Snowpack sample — Buffalo Mountain, Silverthorne, Colorado, USA (1/25/25, 10:11 AM MST)
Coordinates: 39.6222, -106.1139
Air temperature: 22 °F
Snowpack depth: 110 cm
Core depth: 40 cm
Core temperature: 46.4 °F
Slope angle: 12°, slope face: 102°
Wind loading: high
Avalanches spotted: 0
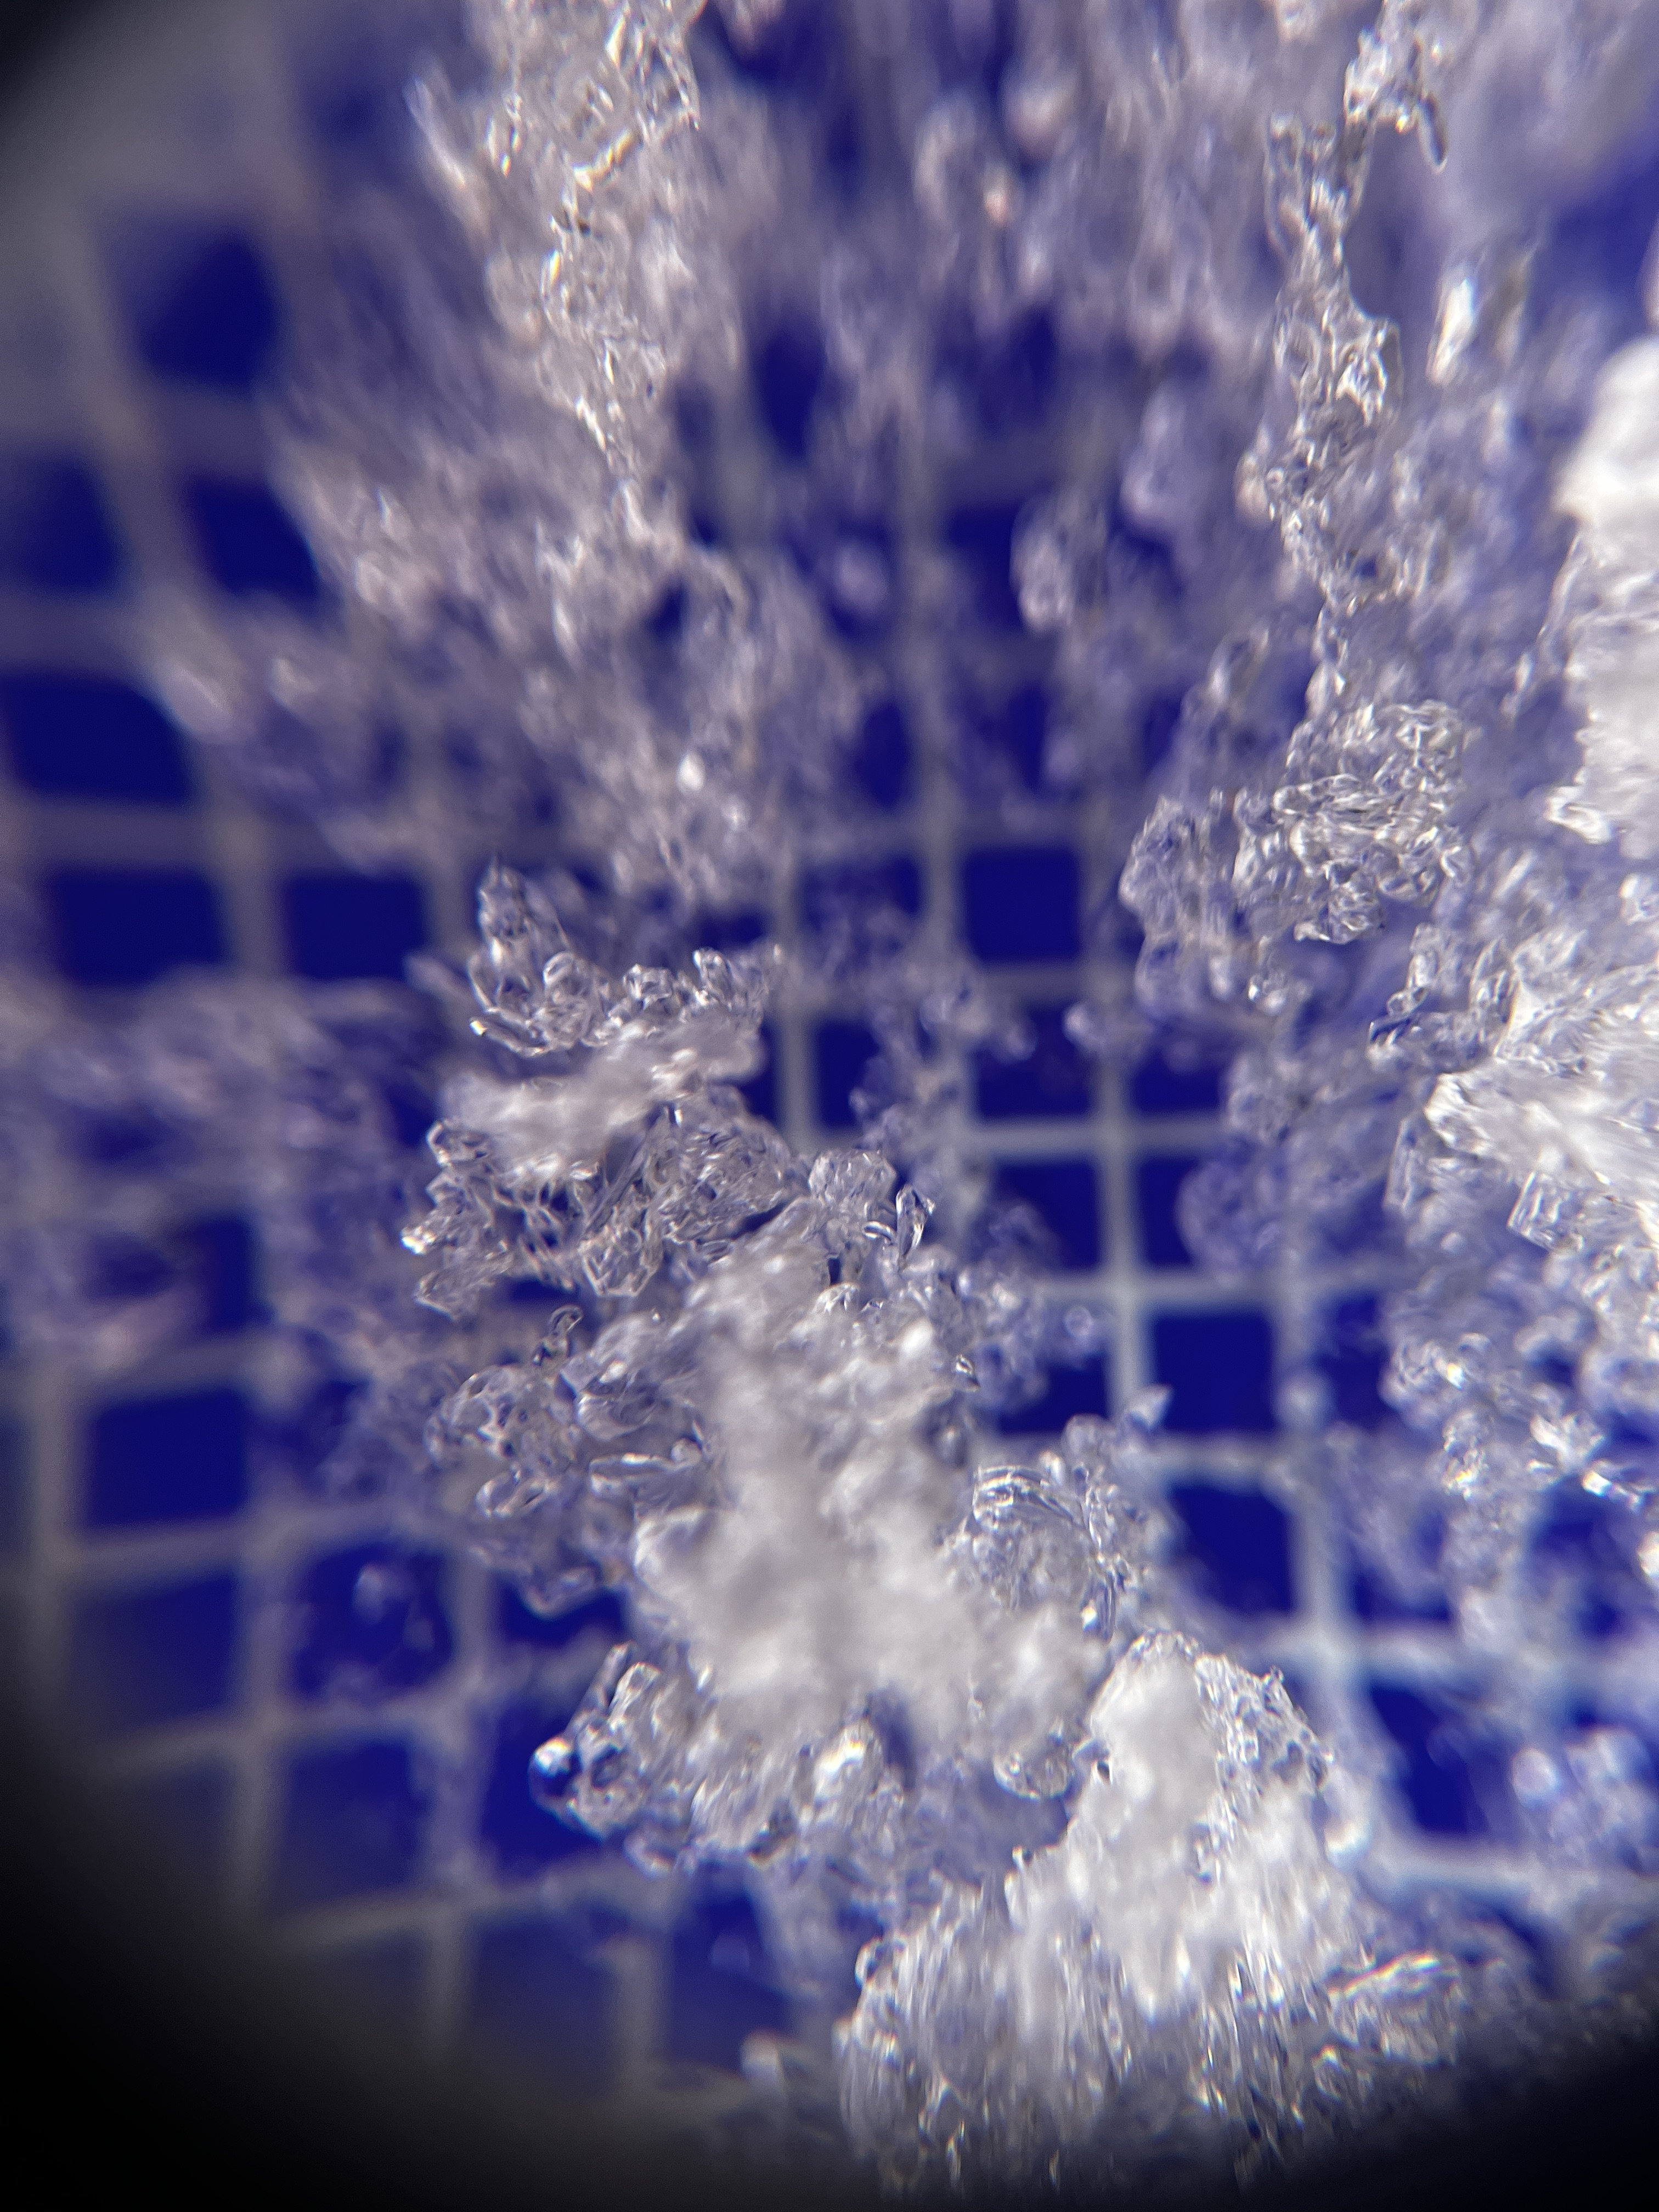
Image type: magnified_profile
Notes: No avalanches nearby, collected on the outskirts of a fire break 15 meters from the treeline, on way to Buffalo and Red Mountain